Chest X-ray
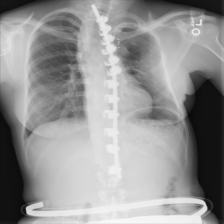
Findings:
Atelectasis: negative
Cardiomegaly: negative
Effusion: negative
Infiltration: negative
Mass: negative
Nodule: negative
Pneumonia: negative
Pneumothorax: negative
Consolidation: negative
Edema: negative
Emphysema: negative
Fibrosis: negative
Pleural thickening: negative
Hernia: negative